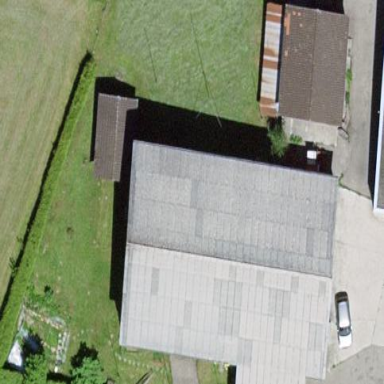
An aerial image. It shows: Gabled roof on building that houses apartments.